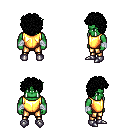
a pixel art fantasy rpg character, male body template, orc, green skin, gold chest armor, gold greaves, black curly afro hairstyle, white cloth bandages, metal boots, four views (front, back, left, right), 2x2 character sprite sheet, small pixel art, hard edges, no anti-aliasing